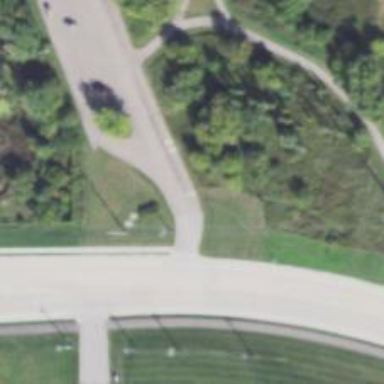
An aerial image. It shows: Road with stop sign.